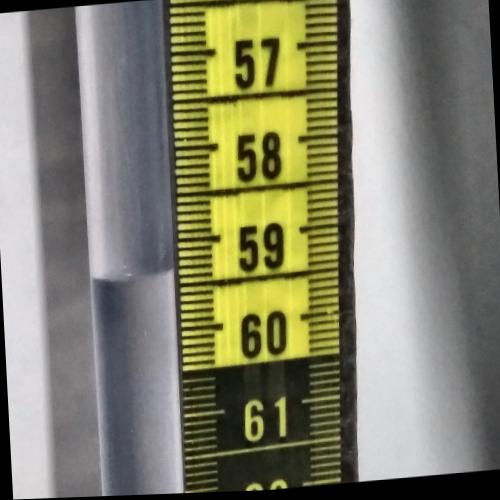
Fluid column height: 59.4 cm